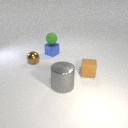
small blue metal cube to the right of small brown metal sphere